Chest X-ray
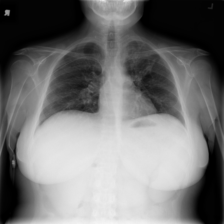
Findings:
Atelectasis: negative
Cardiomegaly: negative
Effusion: negative
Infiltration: positive
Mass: negative
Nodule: negative
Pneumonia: negative
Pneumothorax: negative
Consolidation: negative
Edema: negative
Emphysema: negative
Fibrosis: negative
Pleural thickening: negative
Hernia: negative